Field crop: maize
Growth stage: 2
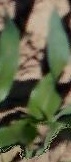
Species: maize